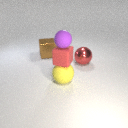
large yellow rubber sphere below small red rubber cube